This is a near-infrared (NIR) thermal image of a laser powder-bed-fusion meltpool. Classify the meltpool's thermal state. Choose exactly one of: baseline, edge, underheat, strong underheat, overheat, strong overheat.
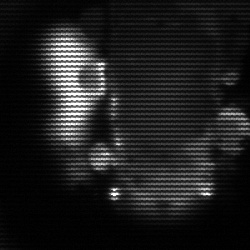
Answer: strong underheat